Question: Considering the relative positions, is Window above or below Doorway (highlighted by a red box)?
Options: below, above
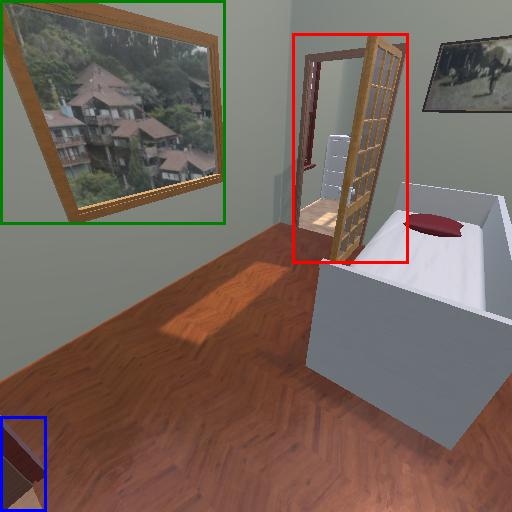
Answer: below